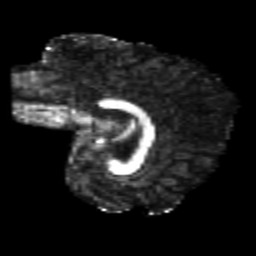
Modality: FA
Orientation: sagittal
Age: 20
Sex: female
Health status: healthy
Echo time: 0.074 s